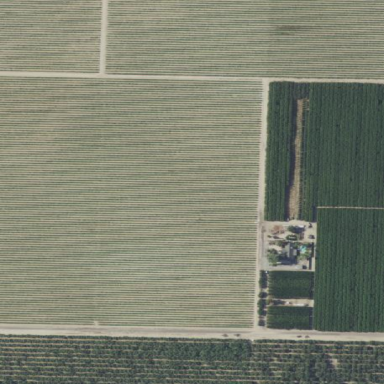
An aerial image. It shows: Beautiful vineyard in the countryside.